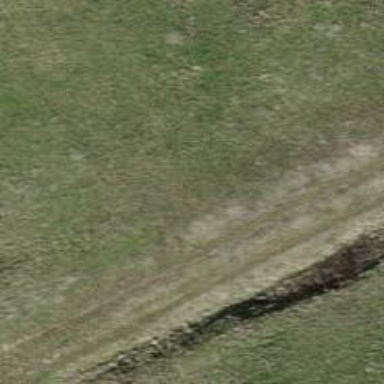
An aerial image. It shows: Grass track with grade5 tracktype.